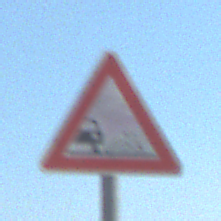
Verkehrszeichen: SplittSchotter
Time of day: Midday
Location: Outdoor (Suburban)
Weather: PartlyCloudy
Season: NotSpecified
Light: Natural